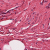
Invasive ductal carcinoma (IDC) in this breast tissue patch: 0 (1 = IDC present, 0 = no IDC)